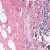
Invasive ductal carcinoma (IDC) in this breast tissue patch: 0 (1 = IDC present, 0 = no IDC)